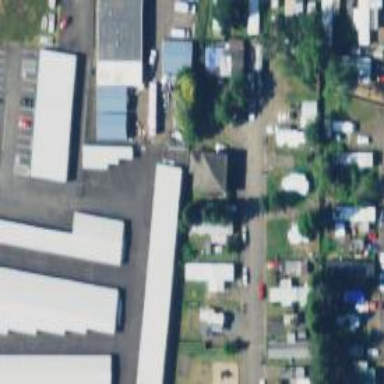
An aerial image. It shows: Storage rental shop.